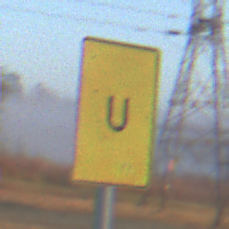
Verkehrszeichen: AnkuendigungOderFortsetzungUmleitungOhnePfeilsymbol
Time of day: Dawn
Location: Outdoor (Nature)
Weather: Clear
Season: NotSpecified
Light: Natural